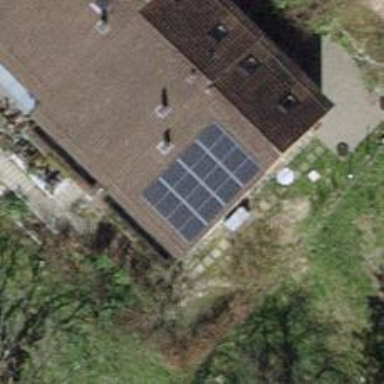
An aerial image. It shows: Solar power generator with photovoltaic panels.